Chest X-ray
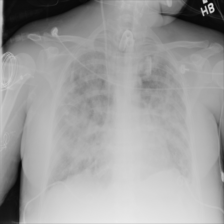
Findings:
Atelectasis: negative
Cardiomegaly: negative
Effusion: negative
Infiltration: positive
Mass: negative
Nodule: negative
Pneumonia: negative
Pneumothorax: negative
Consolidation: negative
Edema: negative
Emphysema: negative
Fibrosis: negative
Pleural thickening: negative
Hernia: negative